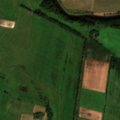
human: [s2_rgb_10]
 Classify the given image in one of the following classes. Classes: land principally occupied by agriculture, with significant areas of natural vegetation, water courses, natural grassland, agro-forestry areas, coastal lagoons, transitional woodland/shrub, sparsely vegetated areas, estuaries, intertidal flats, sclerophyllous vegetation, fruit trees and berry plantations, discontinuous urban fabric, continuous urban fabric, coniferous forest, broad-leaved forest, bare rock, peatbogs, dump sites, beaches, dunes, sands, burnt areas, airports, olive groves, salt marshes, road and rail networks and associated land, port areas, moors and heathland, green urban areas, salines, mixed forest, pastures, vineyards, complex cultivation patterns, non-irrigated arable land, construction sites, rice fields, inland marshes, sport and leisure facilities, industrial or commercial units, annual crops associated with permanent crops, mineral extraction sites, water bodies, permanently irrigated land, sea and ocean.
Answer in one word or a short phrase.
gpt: non-irrigated arable land, pastures, complex cultivation patterns, water courses